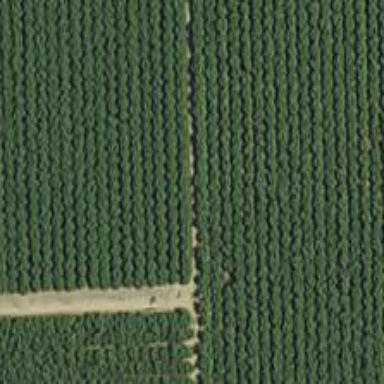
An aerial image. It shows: Orchard filled with almond trees.